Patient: sex M, age 58
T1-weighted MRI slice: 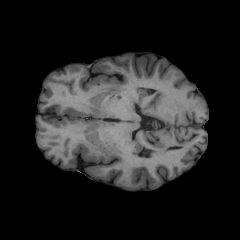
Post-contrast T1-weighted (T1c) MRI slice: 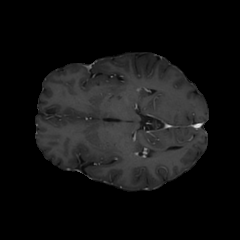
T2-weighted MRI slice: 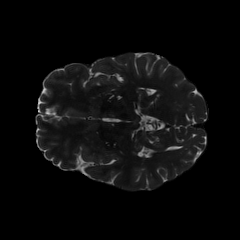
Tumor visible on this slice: no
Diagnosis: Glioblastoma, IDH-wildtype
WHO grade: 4